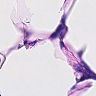
Metastatic tissue present: no